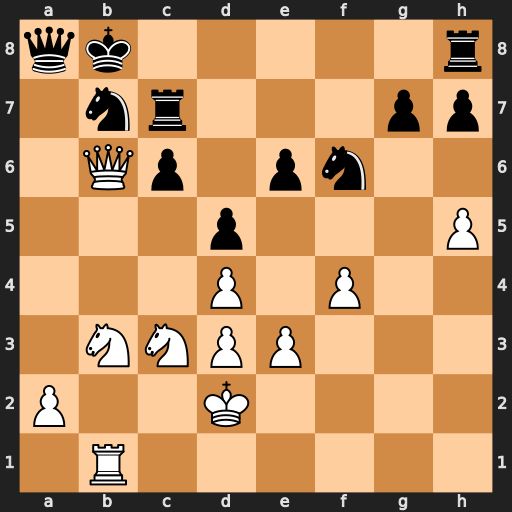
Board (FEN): qk5r/1nr3pp/1Qp1pn2/3p3P/3P1P2/1NNPP3/P2K4/1R6
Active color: w
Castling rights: -
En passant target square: -
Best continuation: Nc5 Kc8 Na6